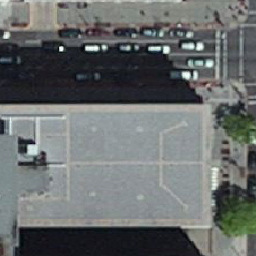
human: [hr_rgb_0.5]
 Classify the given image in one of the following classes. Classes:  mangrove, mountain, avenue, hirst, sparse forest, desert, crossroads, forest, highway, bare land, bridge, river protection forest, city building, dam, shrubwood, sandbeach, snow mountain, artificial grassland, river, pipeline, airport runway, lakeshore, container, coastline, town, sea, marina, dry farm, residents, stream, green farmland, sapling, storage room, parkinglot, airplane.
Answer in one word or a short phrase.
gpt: city building